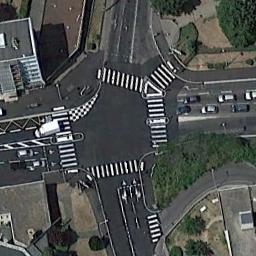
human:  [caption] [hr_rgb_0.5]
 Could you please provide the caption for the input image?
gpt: An intersection with normal traffic is between some buildings and clearings .

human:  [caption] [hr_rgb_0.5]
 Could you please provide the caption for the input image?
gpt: The zebra crossing at the intersection is yellow .

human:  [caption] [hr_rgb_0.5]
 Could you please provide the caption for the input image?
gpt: There are several cars at the intersection .

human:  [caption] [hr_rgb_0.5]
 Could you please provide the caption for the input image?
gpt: There are many moving and waiting vehicles on the slanted intersection of the intersection, And there are many buildings and some trees around the intersection .

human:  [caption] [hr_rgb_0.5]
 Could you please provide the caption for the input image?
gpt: There are green lawns beside the intersection .